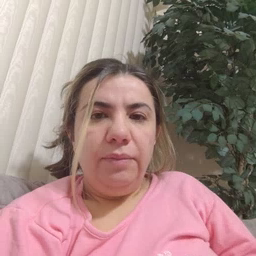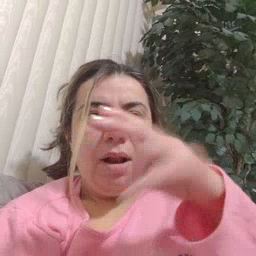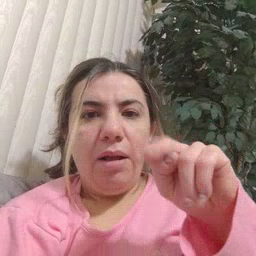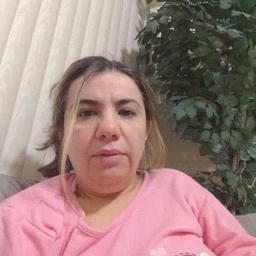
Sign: hen